Field crop: maize
Growth stage: 2
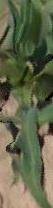
Species: maize